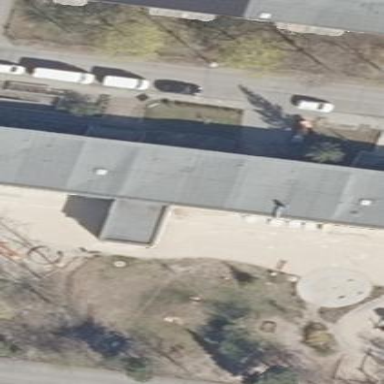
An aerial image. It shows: Kindergarten building.